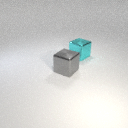
large gray metal cube to the left of large cyan metal cube